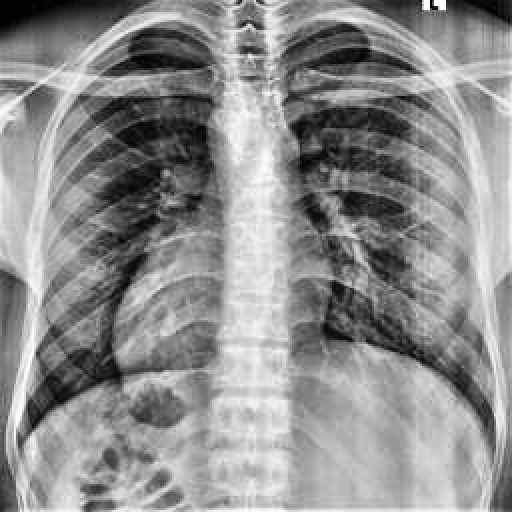
Finding: NORMAL